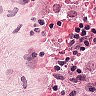
Metastatic tissue present: no